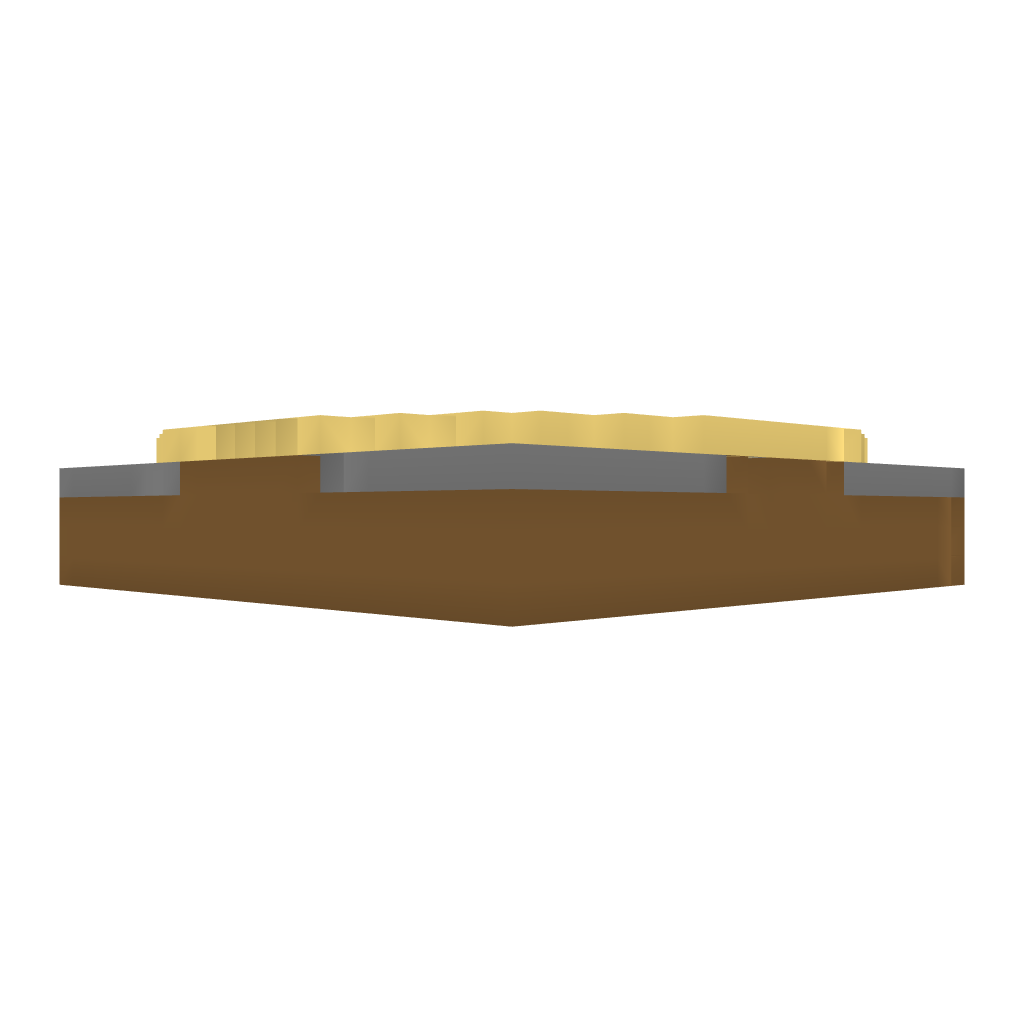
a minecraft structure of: Small Jem Pool bad low quality